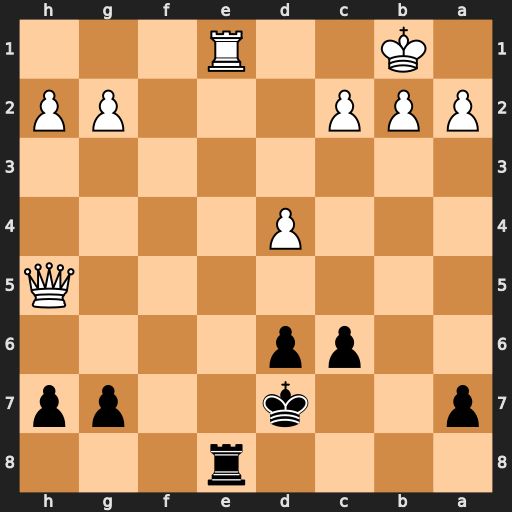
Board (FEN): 4r3/p2k2pp/2pp4/7Q/3P4/8/PPP3PP/1K2R3
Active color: b
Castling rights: -
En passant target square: -
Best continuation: Rxe1+ Qd1 Rxd1#